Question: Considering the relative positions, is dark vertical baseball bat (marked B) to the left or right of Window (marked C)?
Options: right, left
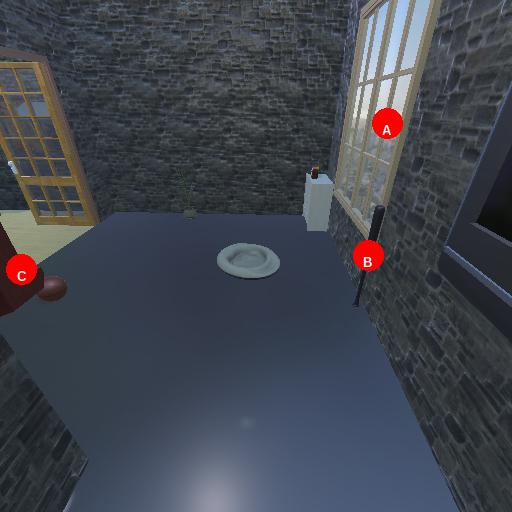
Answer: right